Question: Give some data points plotted like this (below), how would I go about getting the intersecting values which intersect at a specific y. For example, if I were to draw the horizontal line y=1000, which x values on the plot would it intersect with (as an array)?
My data looks like this
'''
x <- c(1, 2, 3, 4, ..., )
y <- c(1000, 1200, 900, 700, ..., )
'''

Thank you.
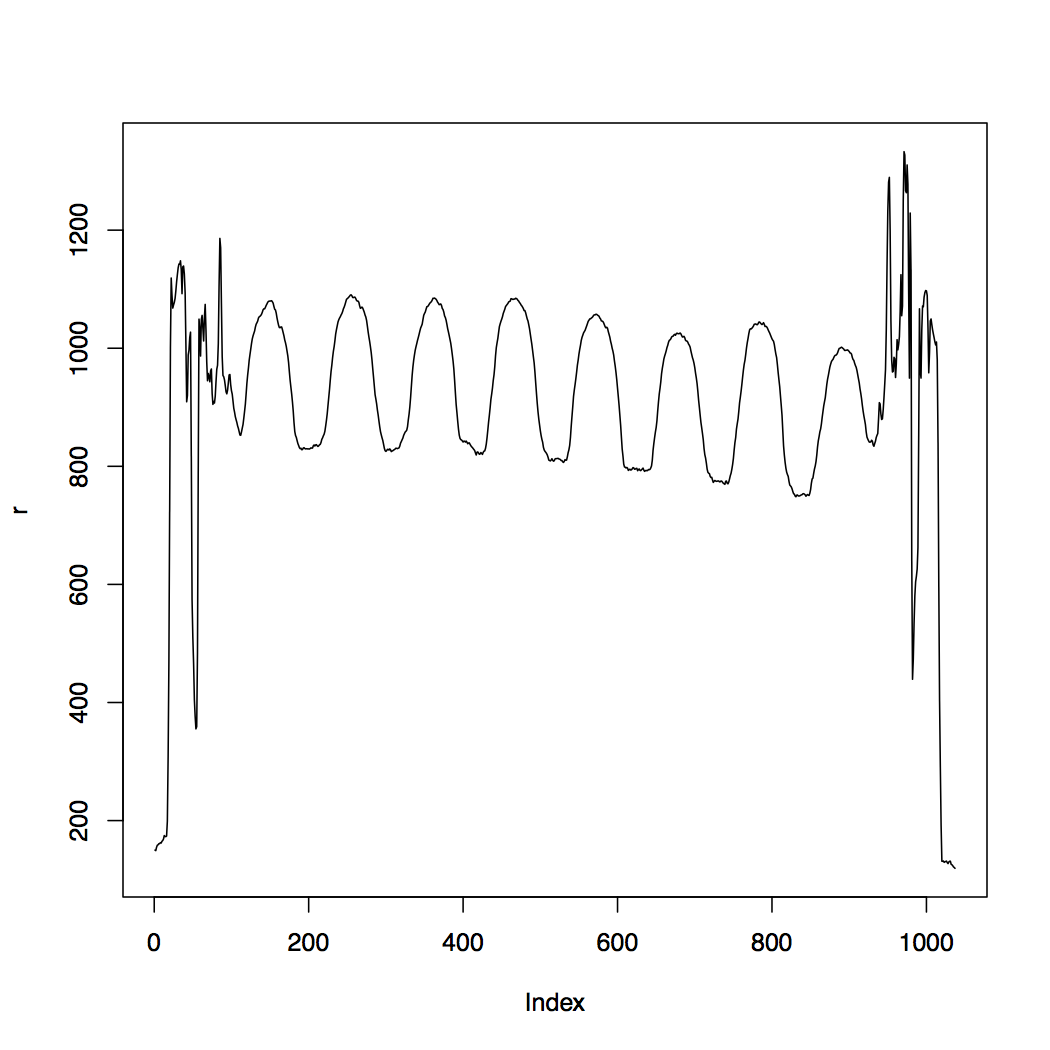
Answer: Finding threshold crossings without smoothing rarely gives well-defined values. Play with the following:
'''
data(sunspots)
sunspots = as.numeric(sunspots)
smoothover = 21 # Try smaller values here to see the failure
y = filter(sunspots,rep(1/smoothover,smoothover),circular=TRUE)
plot(y)
thresh =30
abline(h=thresh)
cross = which(diff(sign(y-thresh))!=0)-1
rug(cross)
'''
If you want to get "exact" threshold crossings (what is exact if smoothing is so important?) you should use the above approximation first to get a region around the crossing and do a quadratic or linear interpolation afterwards, e.g. with 5 points.